Interaction volume radius: 10 \u00c5
Interaction volume height: 30 \u00c5
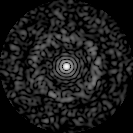
Disorder parameter: 0.8235